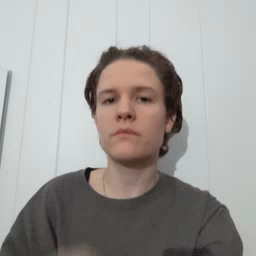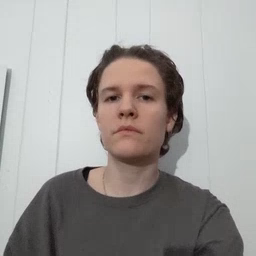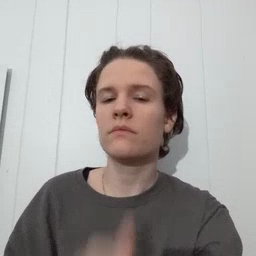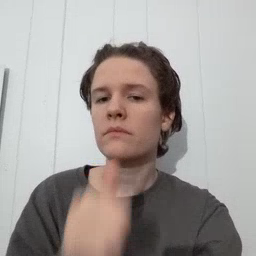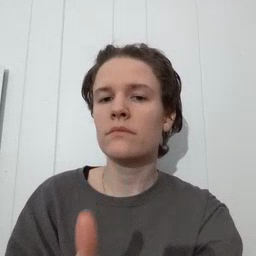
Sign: not